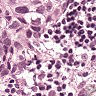
Metastatic tissue present: yes